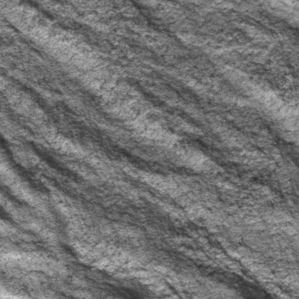
Label: frost